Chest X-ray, PA view. Patient: 59 years old, sex F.
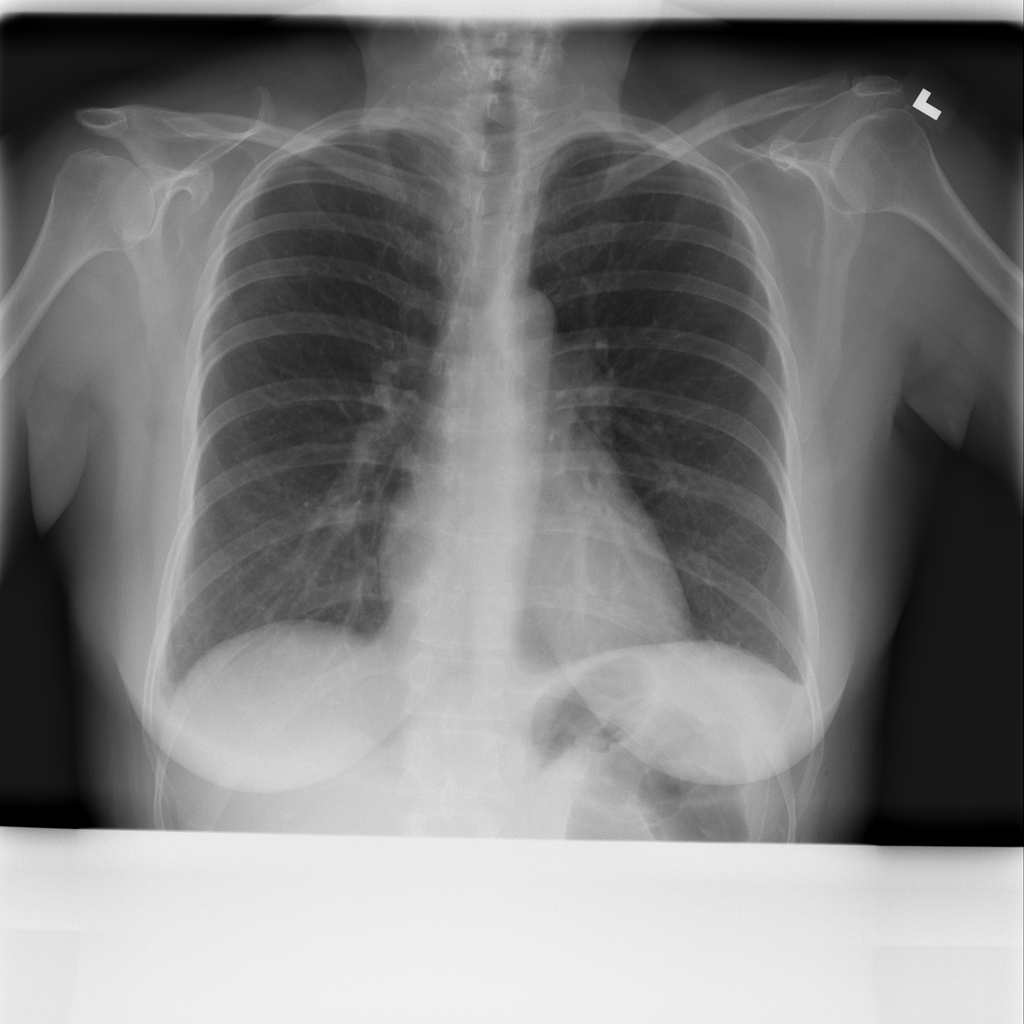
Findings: Effusion